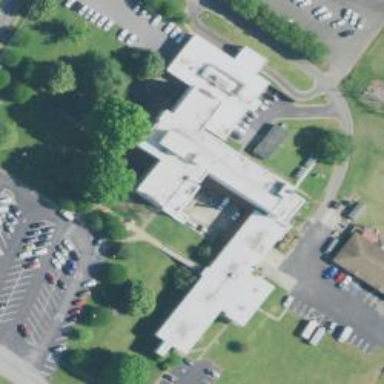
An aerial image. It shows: Nursing home.